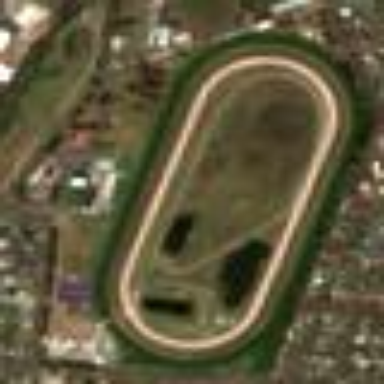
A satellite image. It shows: Sports centre dedicated to horse racing.